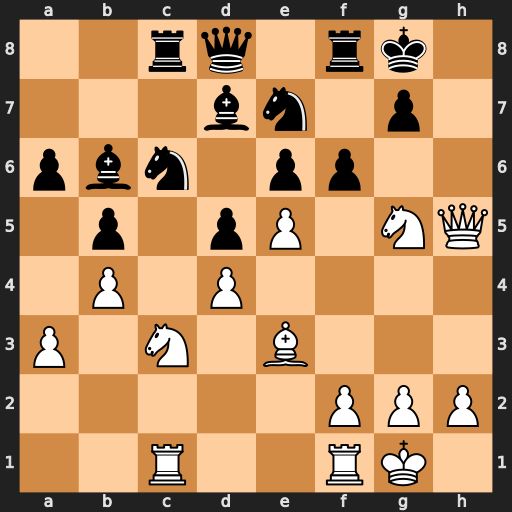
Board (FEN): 2rq1rk1/3bn1p1/pbn1pp2/1p1pP1NQ/1P1P4/P1N1B3/5PPP/2R2RK1
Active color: w
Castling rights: -
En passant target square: -
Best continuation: Qh7#